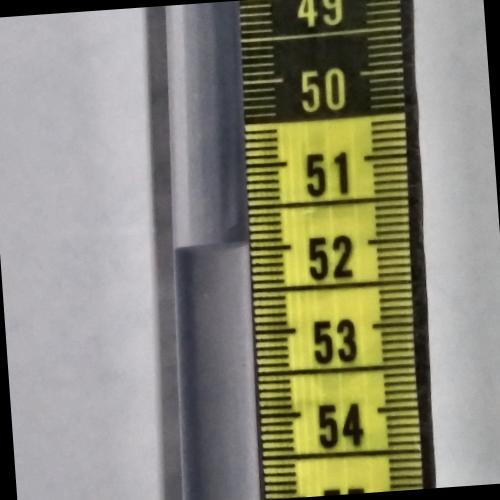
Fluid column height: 51.9 cm